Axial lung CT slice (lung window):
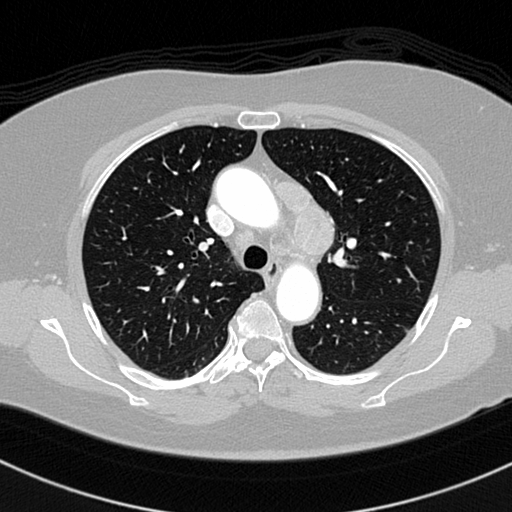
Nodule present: no